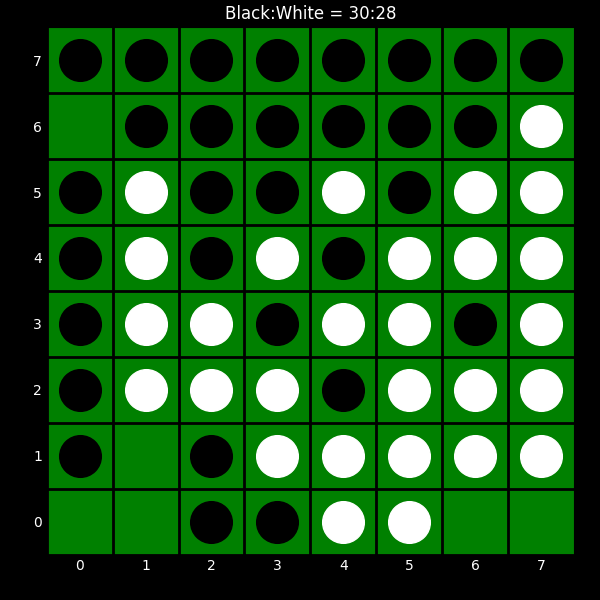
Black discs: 30
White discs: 28